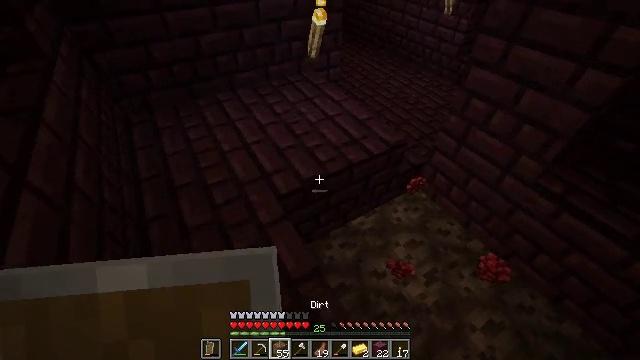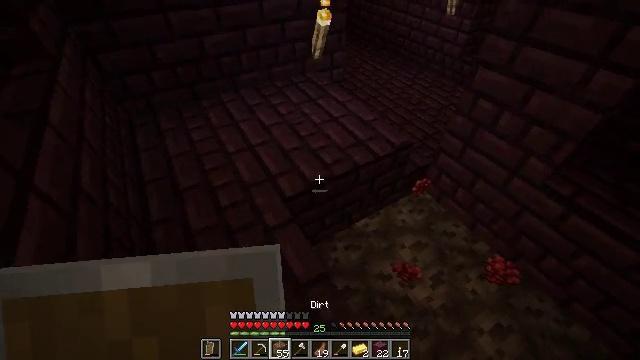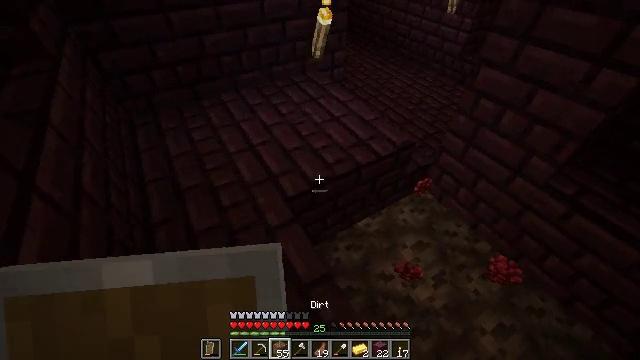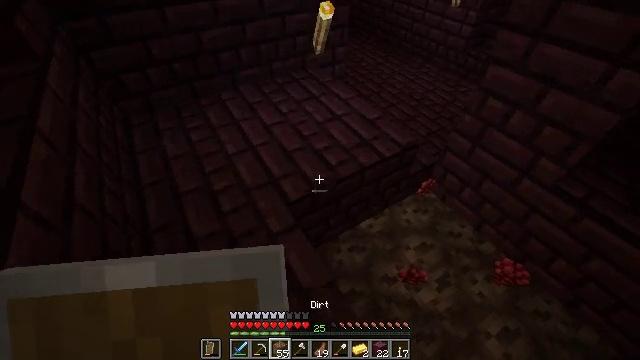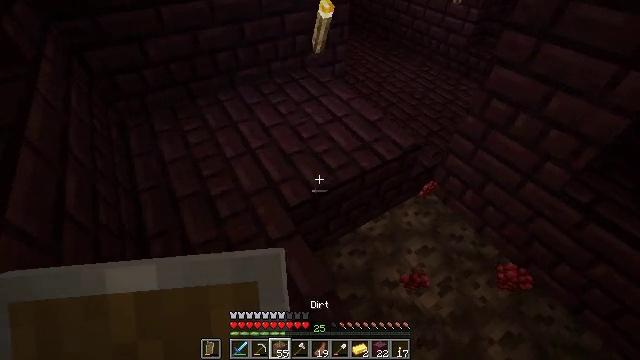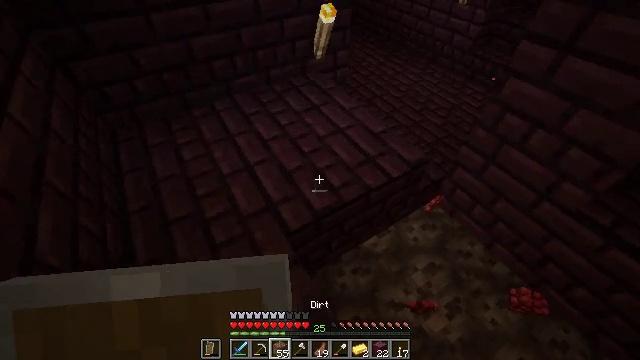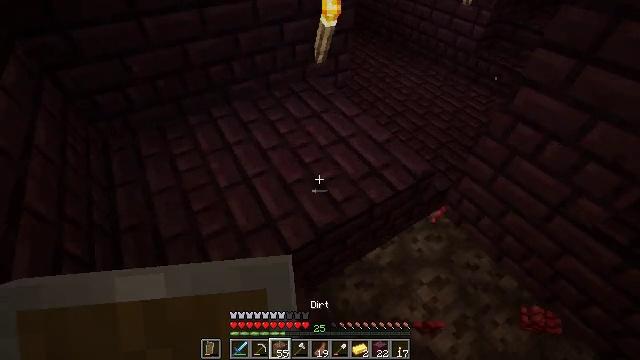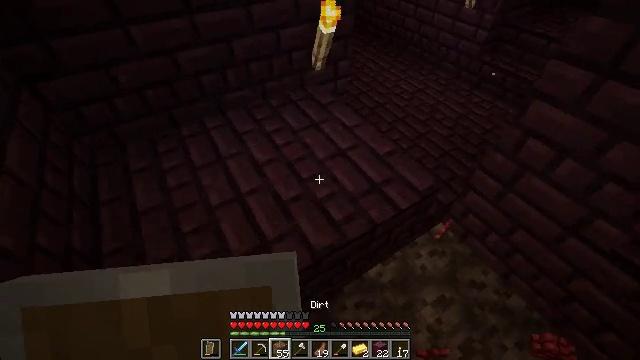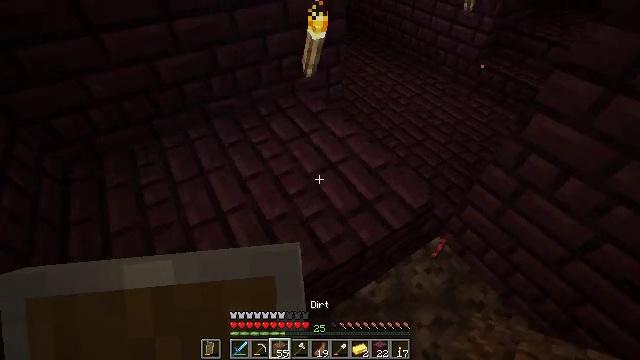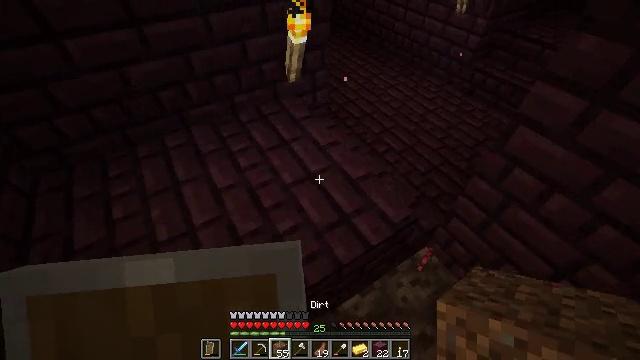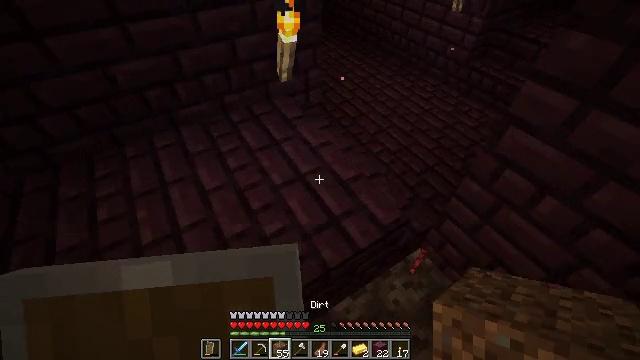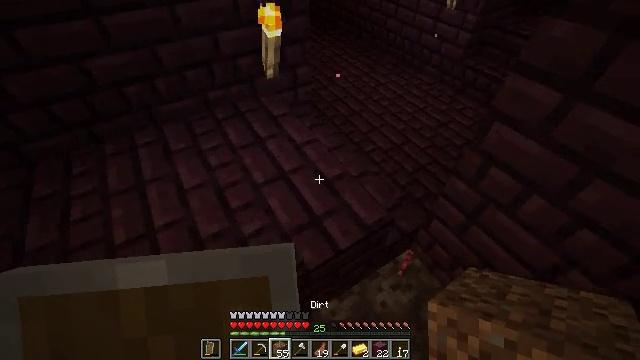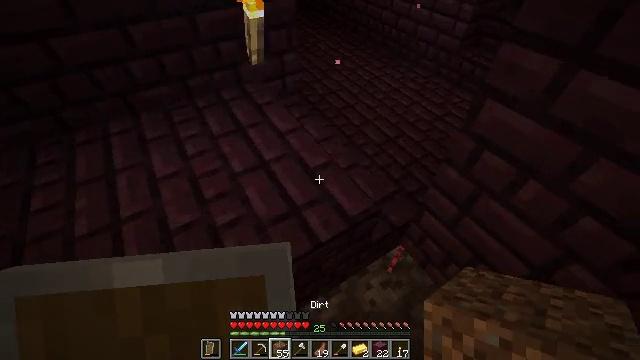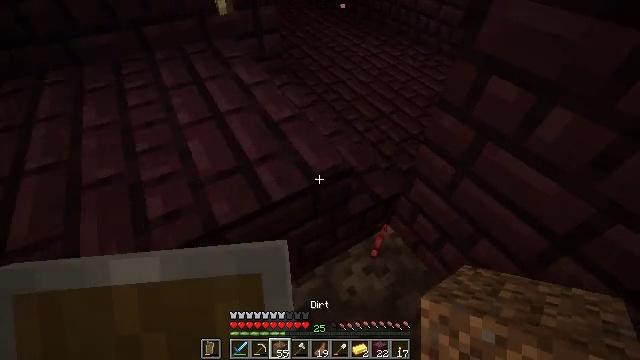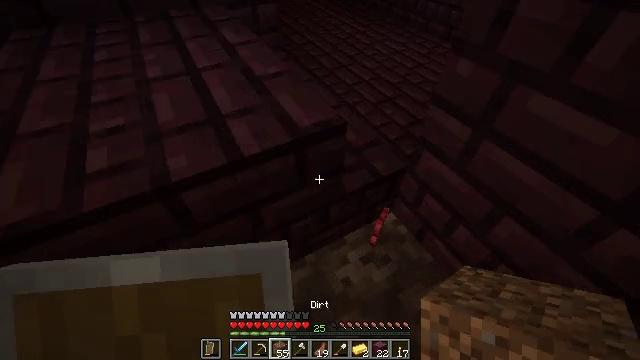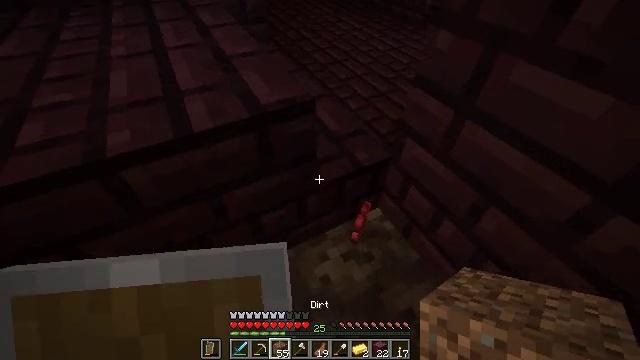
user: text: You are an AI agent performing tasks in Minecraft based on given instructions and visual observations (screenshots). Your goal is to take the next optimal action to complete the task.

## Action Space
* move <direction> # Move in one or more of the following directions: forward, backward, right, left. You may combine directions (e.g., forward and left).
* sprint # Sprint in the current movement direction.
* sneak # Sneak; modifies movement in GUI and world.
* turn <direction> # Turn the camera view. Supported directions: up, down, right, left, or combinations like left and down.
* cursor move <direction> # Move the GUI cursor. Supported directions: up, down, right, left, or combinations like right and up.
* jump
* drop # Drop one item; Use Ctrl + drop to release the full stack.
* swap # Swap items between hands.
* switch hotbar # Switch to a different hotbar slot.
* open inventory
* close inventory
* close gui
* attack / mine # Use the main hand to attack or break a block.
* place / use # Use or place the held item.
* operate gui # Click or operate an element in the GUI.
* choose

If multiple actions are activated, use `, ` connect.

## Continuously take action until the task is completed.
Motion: motion action
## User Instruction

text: Gather soul sand from the Nether.
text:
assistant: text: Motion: no_op
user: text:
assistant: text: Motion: no_op
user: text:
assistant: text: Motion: move forward, turn down
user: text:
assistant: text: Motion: move forward
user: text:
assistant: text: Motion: move forward
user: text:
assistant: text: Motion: move forward
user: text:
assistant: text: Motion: move forward and move right
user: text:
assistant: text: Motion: move forward and move right
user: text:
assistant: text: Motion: move right
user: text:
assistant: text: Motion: move right
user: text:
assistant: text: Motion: move right
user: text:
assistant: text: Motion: move right
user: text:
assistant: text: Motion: move right, turn left
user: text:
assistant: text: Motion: move right, turn left
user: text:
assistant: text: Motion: move right
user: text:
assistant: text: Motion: turn left
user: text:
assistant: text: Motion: turn up
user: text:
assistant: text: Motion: turn left and up
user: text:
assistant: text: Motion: move forward, turn right and up
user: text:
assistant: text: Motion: move forward, turn right and up
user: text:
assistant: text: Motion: move forward, turn up
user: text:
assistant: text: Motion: move forward, turn up
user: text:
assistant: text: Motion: move forward, turn up
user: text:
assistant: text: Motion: move forward, turn up
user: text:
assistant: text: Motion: move forward
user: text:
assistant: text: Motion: move forward, jump
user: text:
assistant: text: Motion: move forward, jump
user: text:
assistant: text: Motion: move forward, jump
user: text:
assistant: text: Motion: move forward, jump
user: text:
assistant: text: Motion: move forward